Interaction volume radius: 10 \u00c5
Interaction volume height: 25 \u00c5
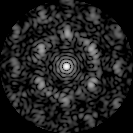
Disorder parameter: 0.6143